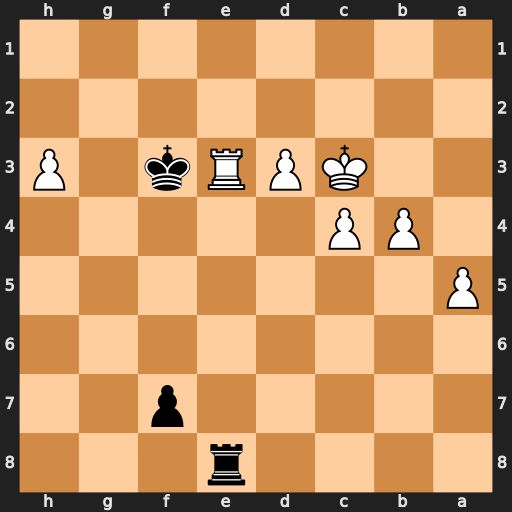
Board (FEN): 4r3/5p2/8/P7/1PP5/2KPRk1P/8/8
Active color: b
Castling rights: -
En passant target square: -
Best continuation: Kxe3 b5 f5 b6 f4 b7 f3 a6 f2 a7 f1=Q